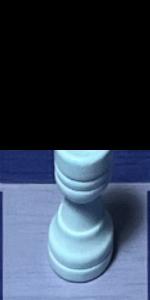
Label: Rook_White